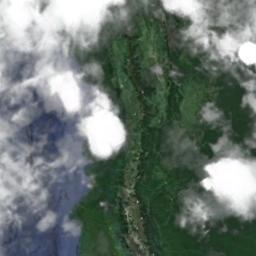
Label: cloud